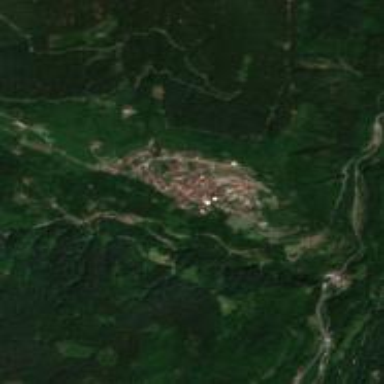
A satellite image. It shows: Village.